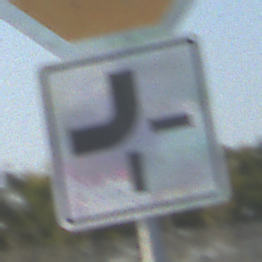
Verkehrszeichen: VerlaufVorfahrtsstrasse2
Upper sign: Stop
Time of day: SunriseSunset
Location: Outdoor (Urban)
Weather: Clear
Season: NotSpecified
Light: Natural